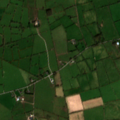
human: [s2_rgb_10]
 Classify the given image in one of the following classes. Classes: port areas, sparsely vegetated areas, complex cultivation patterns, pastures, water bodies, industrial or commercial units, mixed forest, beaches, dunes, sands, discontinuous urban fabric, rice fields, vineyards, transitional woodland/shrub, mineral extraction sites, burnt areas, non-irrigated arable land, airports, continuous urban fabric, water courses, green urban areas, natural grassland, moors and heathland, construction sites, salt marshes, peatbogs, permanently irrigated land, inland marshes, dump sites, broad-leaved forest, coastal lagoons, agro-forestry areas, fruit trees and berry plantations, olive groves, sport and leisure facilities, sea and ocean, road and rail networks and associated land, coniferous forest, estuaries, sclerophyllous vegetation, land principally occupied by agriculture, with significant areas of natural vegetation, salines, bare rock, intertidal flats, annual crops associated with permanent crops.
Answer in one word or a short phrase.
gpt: pastures